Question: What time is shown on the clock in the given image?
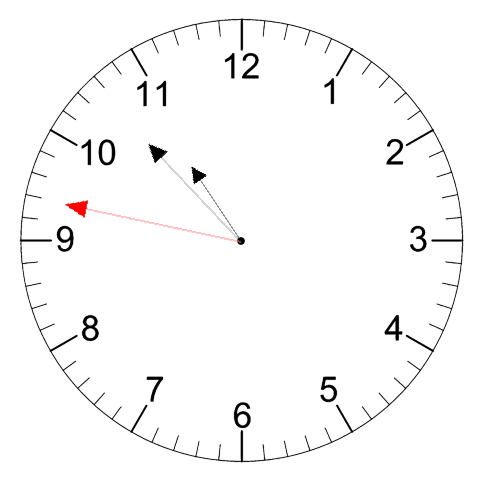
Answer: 10:52:47